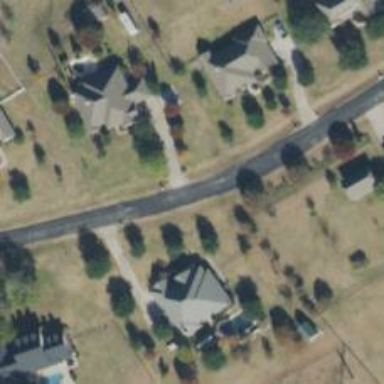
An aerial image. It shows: Residential road.